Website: apple
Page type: receipt
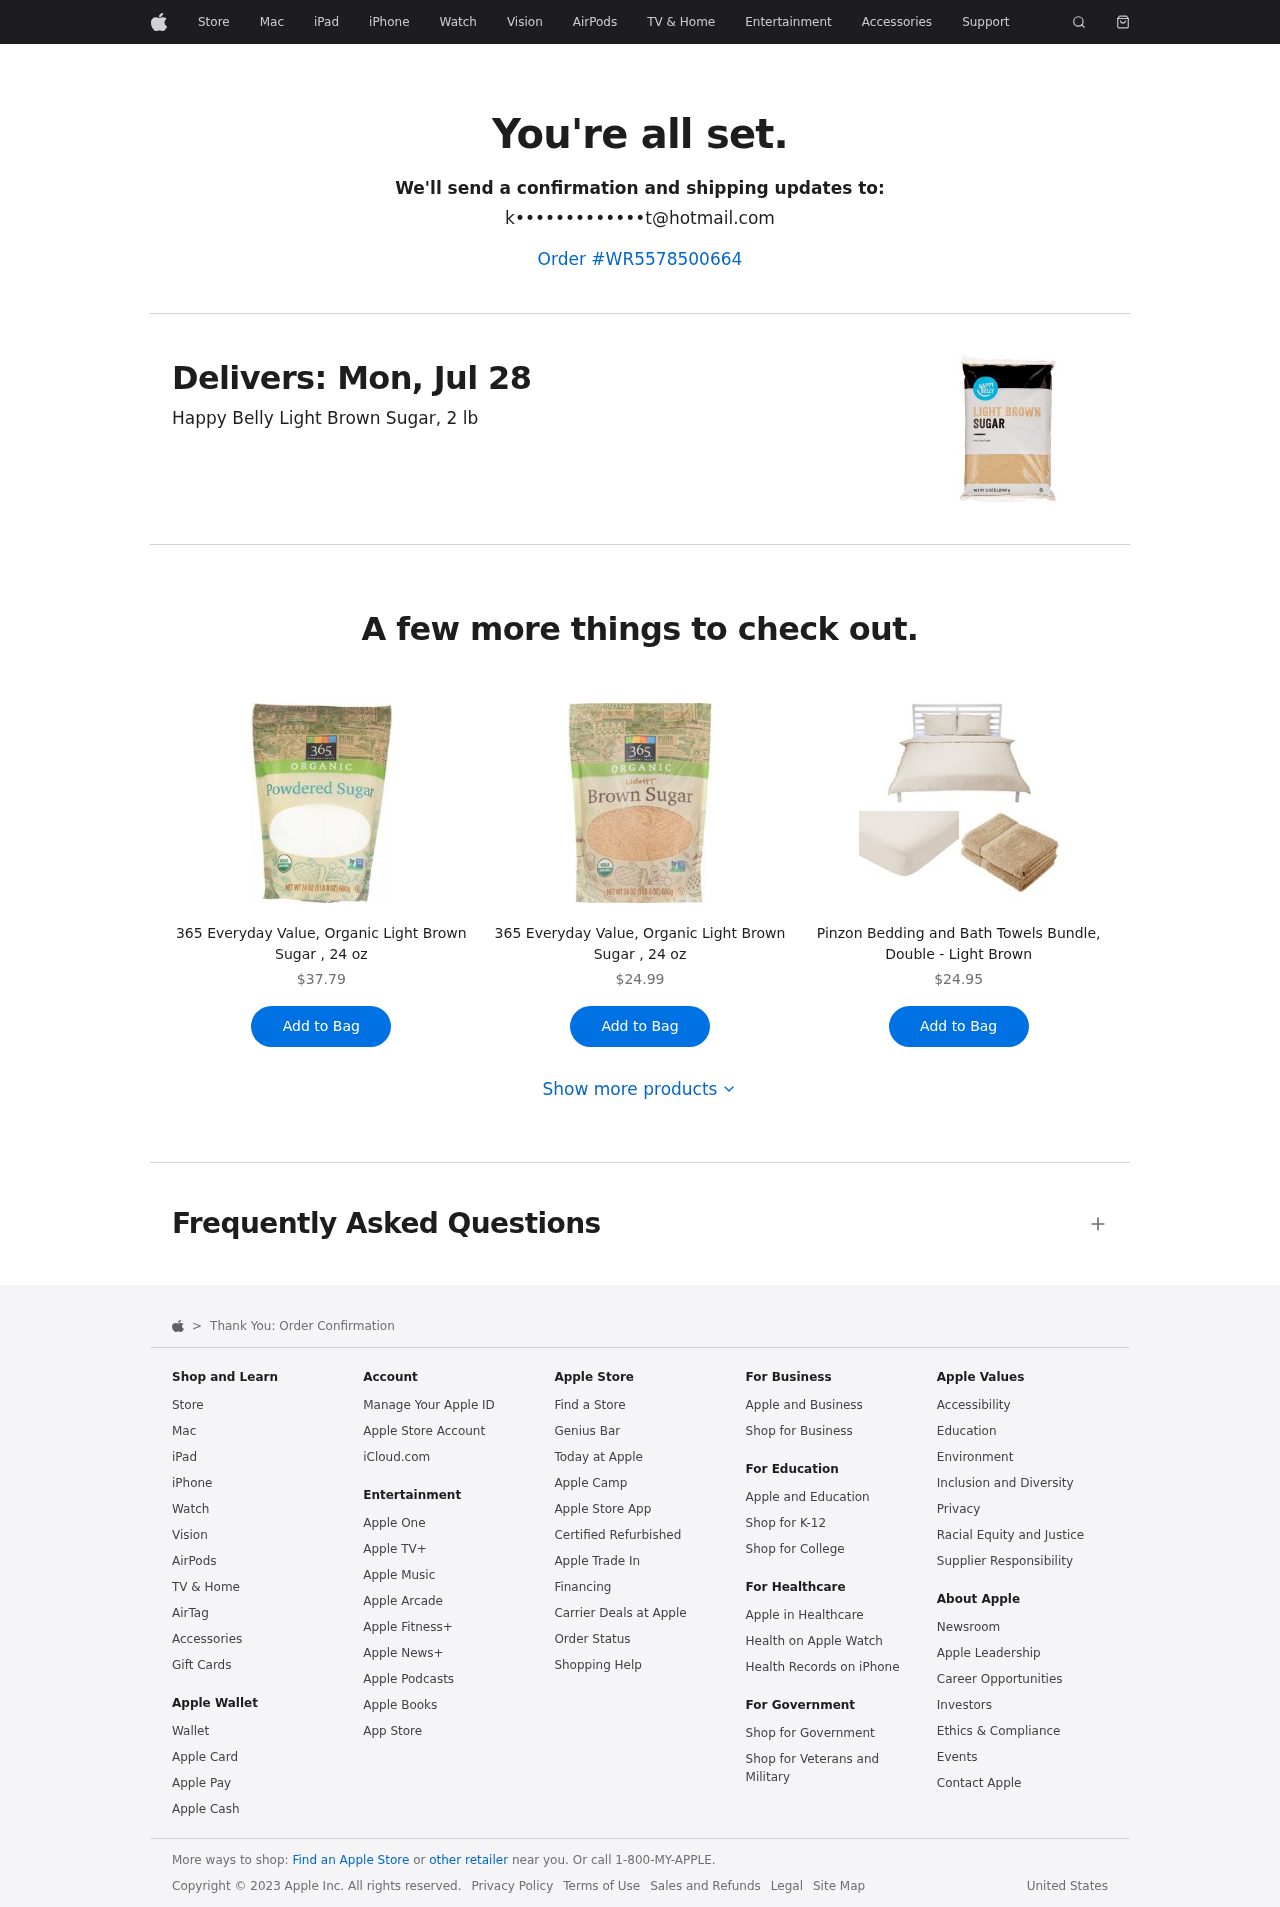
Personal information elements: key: PII_EMAIL
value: k•••••••••••••t@hotmail.com
Product elements: key: PRODUCT1_NAME
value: Happy Belly Light Brown Sugar, 2 lb
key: PRODUCT2_NAME
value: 365 Everyday Value, Organic Light Brown Sugar , 24 oz
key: PRODUCT2_PRICE
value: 37.79
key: PRODUCT3_NAME
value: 365 Everyday Value, Organic Light Brown Sugar , 24 oz
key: PRODUCT3_PRICE
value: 24.99
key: PRODUCT4_NAME
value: Pinzon Bedding and Bath Towels Bundle, Double - Light Brown
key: PRODUCT4_PRICE
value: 24.95
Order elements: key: ORDER_ID
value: Order #WR5578500664
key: ORDER_DELIVERY_DATE
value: Delivers: Mon, Jul 28